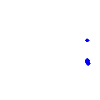
Particle: electron